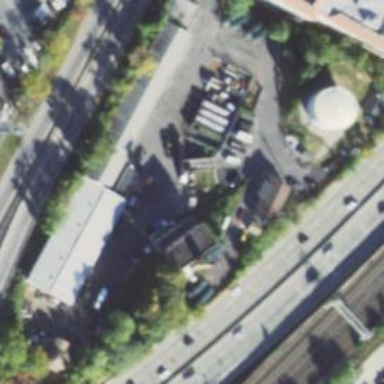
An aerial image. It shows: Waste transfer station.